Field crop: maize
Growth stage: 2
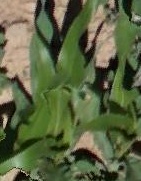
Species: maize